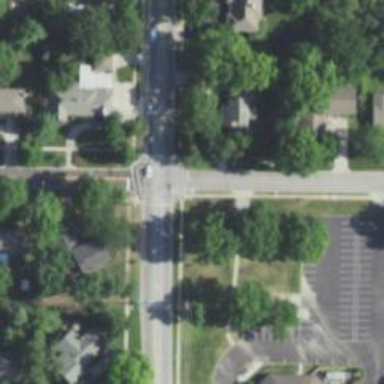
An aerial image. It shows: Marked crossing with line markings.